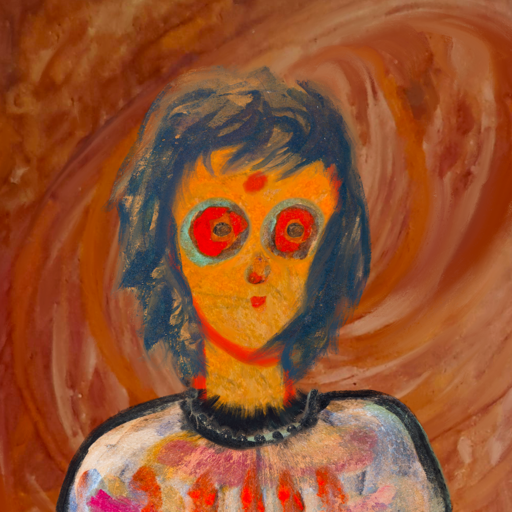
Background: Pious_Lady, Head And Neck Front: Sisters, Face Front: Sisters, Bust: Childish, Hair Front: InTheSun, Head Accessory: Blank, Second Necklace: Blank, Necklace: Childish, Baby: Blank